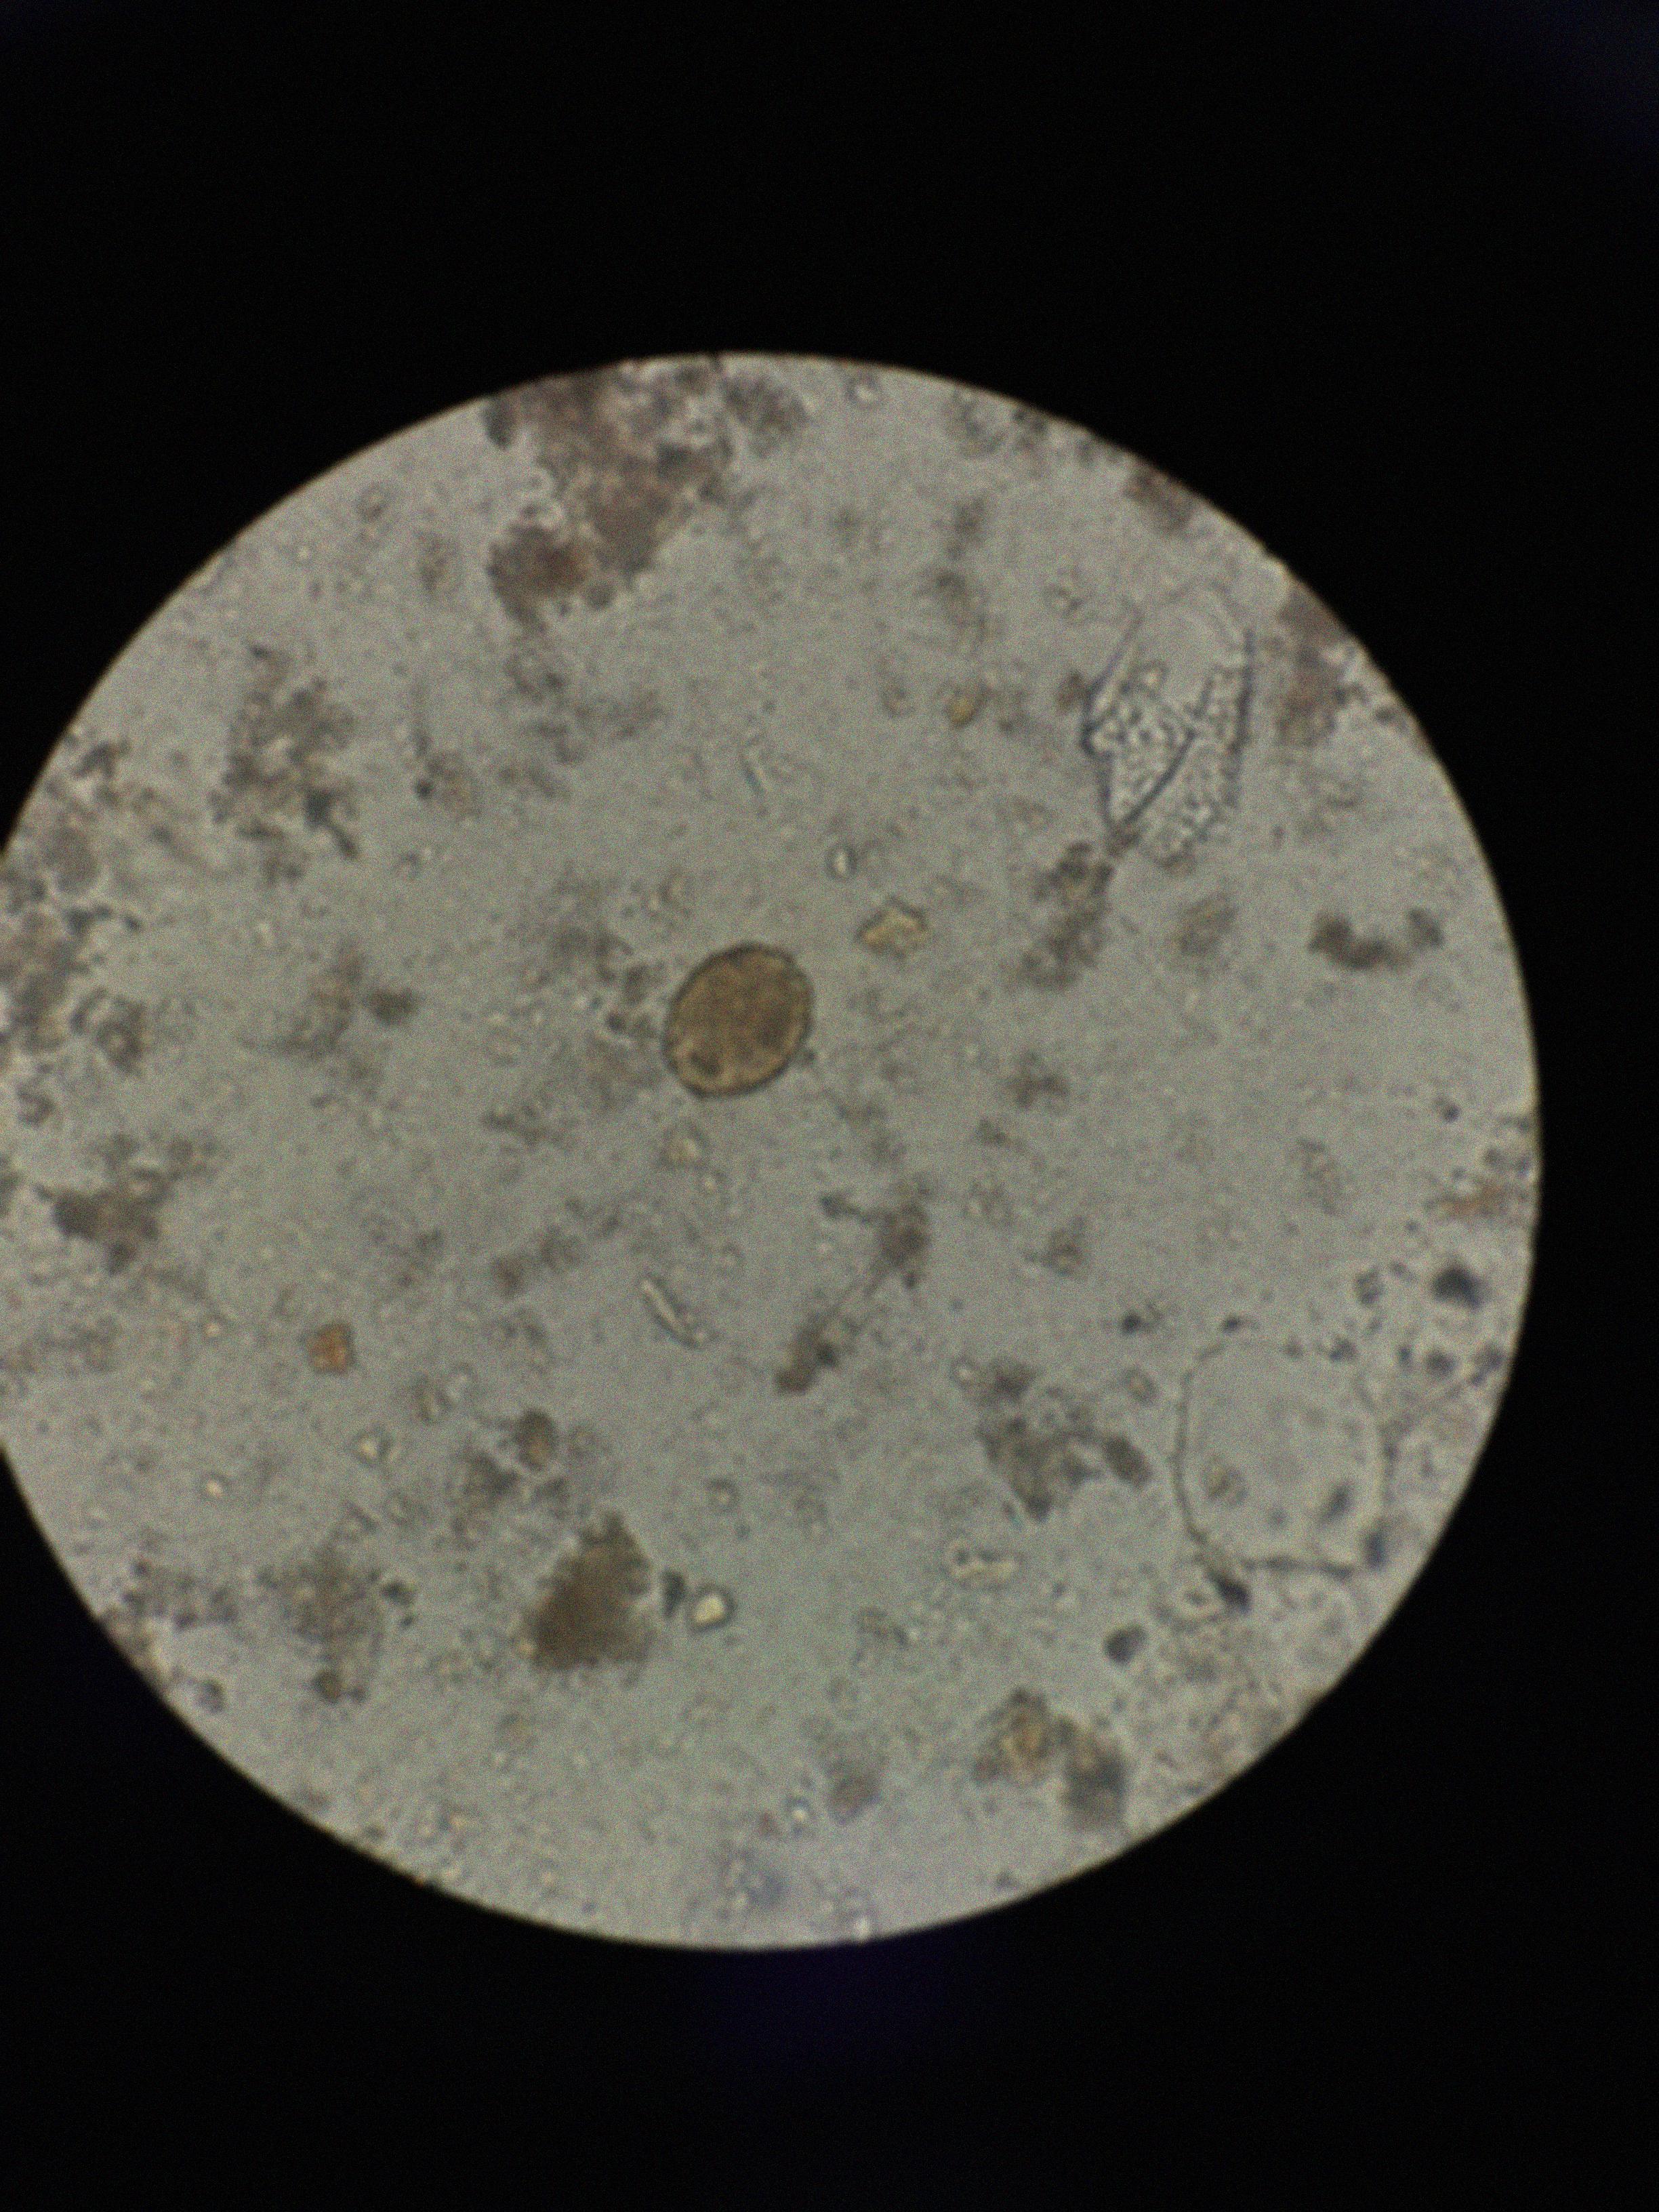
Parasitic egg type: Ascaris lumbricoides